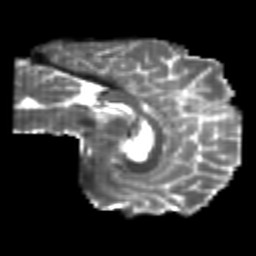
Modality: T2w
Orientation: sagittal
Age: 25
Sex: male
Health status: healthy
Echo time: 0.074 s